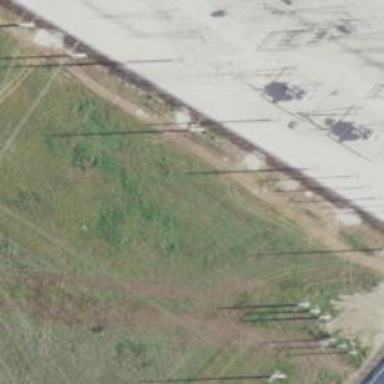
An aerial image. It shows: Power tower.